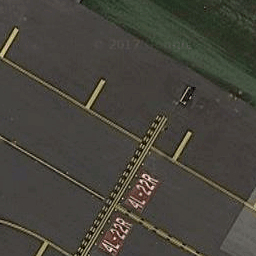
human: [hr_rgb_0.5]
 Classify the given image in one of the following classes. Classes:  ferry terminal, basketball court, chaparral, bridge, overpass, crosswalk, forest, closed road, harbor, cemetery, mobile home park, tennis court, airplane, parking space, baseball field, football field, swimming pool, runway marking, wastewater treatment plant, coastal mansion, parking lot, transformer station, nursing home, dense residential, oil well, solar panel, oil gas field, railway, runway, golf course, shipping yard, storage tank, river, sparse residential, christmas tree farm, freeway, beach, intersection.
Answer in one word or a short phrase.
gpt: runway marking